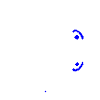
Particle: pion